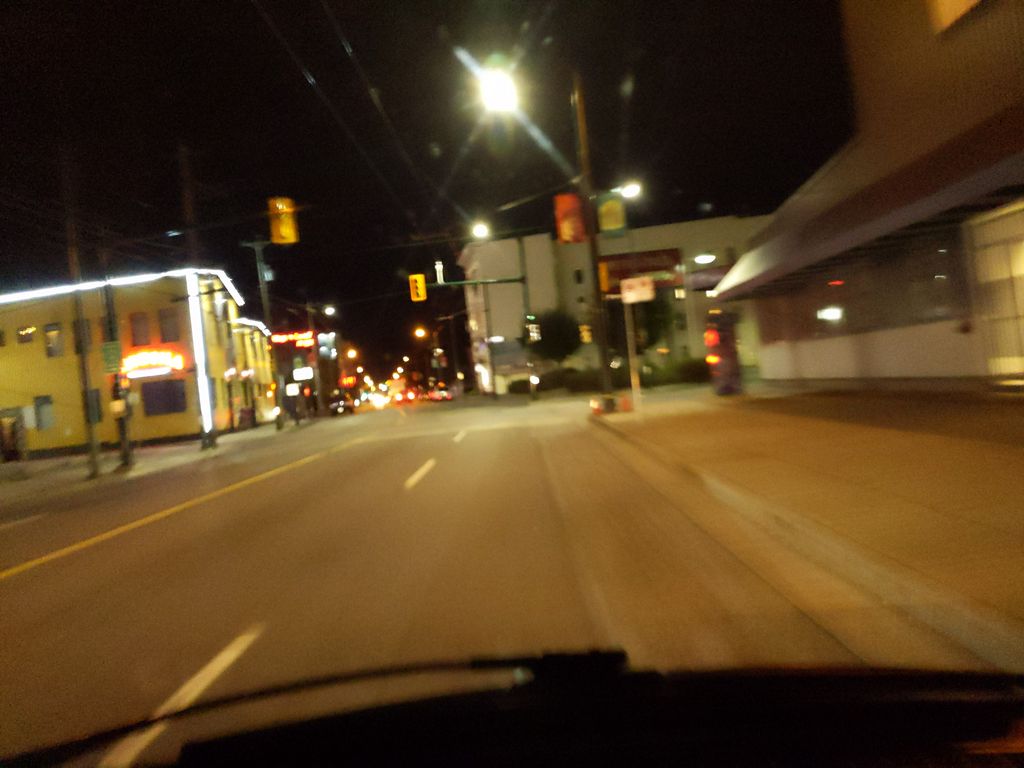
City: vancouver